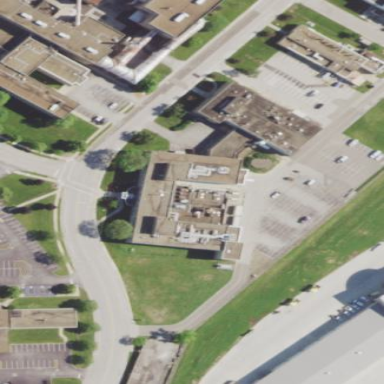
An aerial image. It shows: Government building.